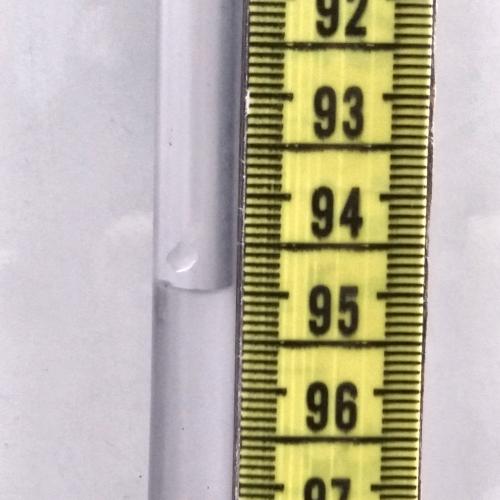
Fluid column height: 95.0 cm